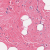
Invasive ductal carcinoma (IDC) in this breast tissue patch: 0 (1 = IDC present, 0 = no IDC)